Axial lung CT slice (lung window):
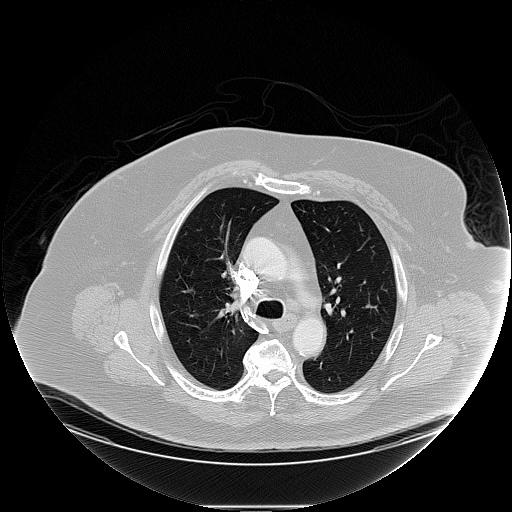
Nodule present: no